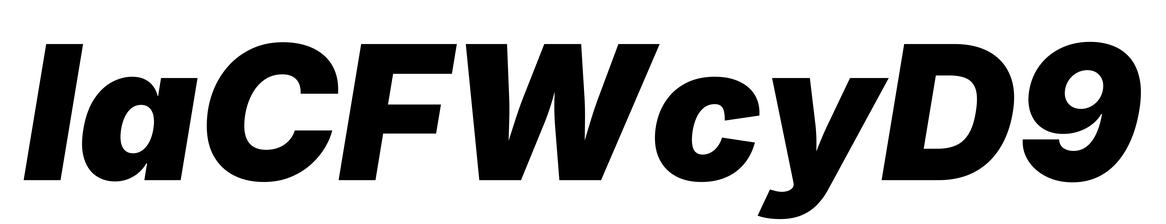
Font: Inter-Italic_Black_Italic